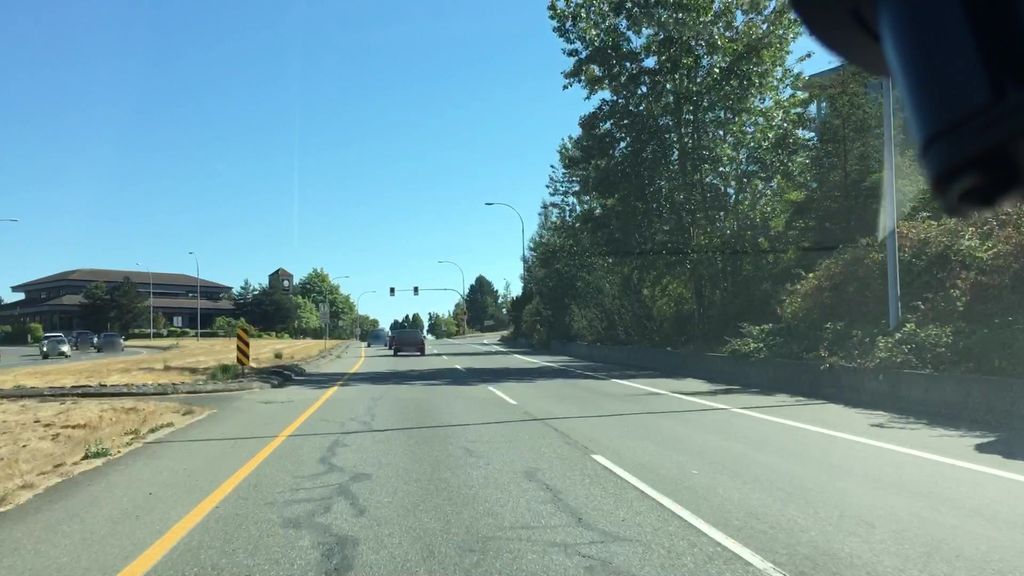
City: victoria